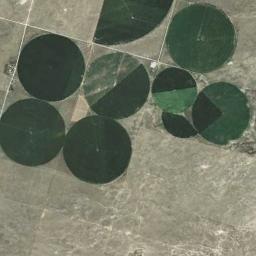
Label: circular_farmland